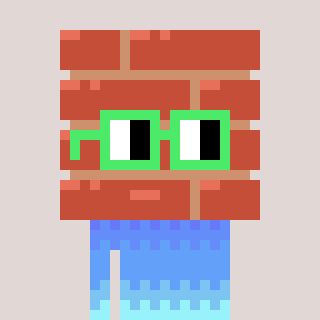
a pixel art character with square light green glasses, a wall-shaped head and a hotbrown-colored body on a warm background